Aerial crown-view tile of a tropical tree (Barro Colorado Island, Panama), acquired 20250317:
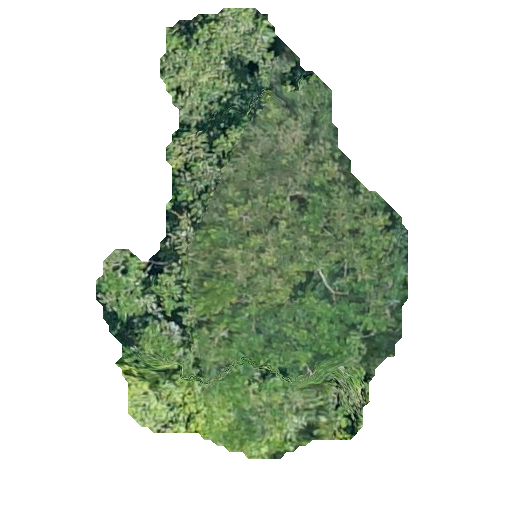
Species: Zanthoxylum ekmanii
GBIF accepted scientific name: Zanthoxylum ekmanii
Crown area: 135.783 m²